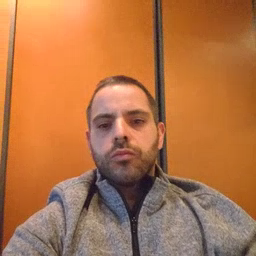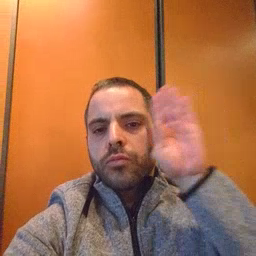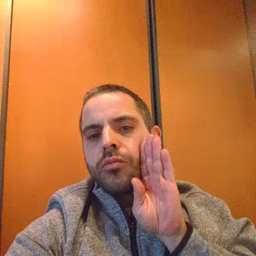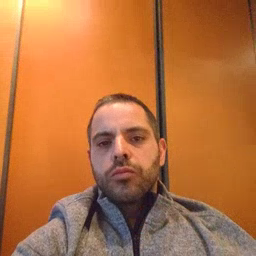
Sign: brown